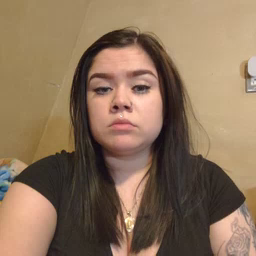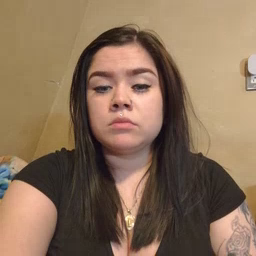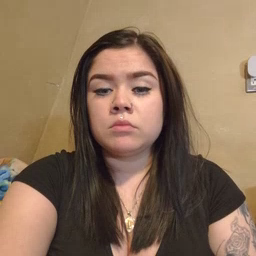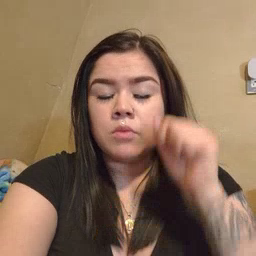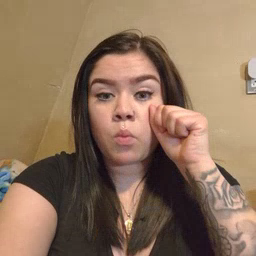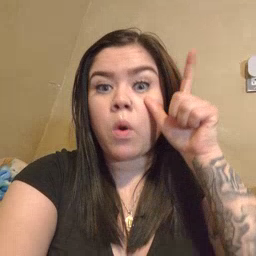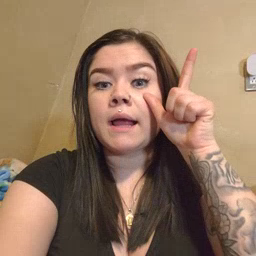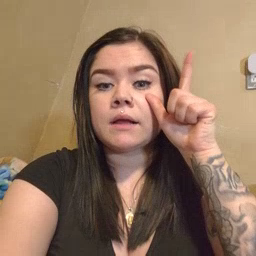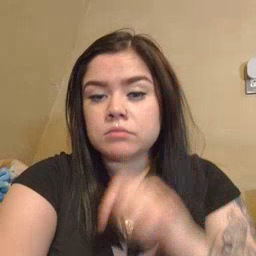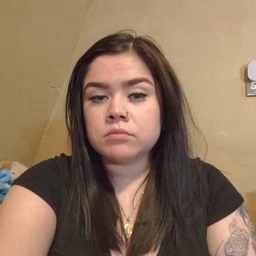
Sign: wake